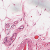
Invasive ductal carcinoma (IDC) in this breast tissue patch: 0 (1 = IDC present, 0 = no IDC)